Question: I added the to my project to support ActionBar from API level 7 above.
It works like a charm on android 4.0+ and also on android 2.3 with a normal Activity that has setContentView in onCreate, but when the activity is loading an Fragment in onCreate the ActionBar gets overlapped with the content of my layout. At all other scenarios the ActionBar works well.
Here is some code:
'''
class AssetsActivity extends ActionBarActivity{
@Override
protected void onCreate(Bundle arg0)
{
super.onCreate(arg0);
OpenLocalFragment assets = OpenLocalFragment.newInstance(index);
assets.setArguments(getIntent().getExtras());
getSupportFragmentManager().beginTransaction()
.add(android.R.id.content, assets).commit();
}
}
'''
The theme of this activity is set in the manifest to:
> @style/Theme.AppCompat
An this is the result on android 2.3 (on 4.0+ the ActionBar shows well)

You can se that the first lisview item is overlaping the ActionBar(White round icon and title "My activity")
It is possible that i found a bug in the support library, it is released only for 2 days now?
Thanks to all.
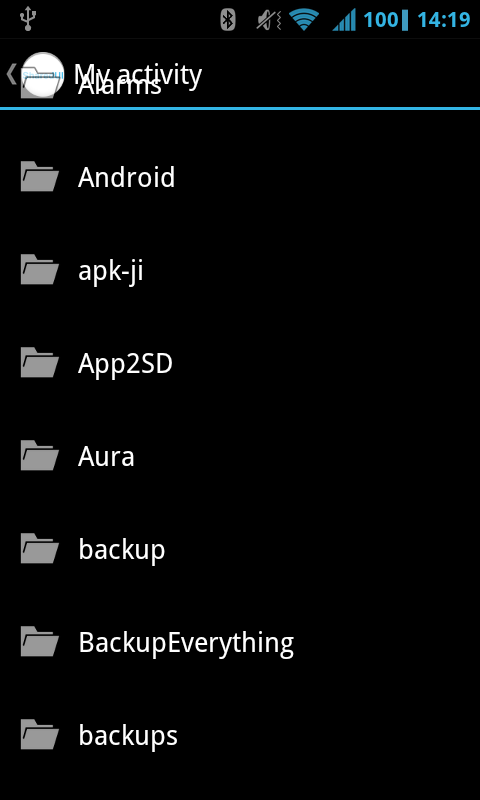
Answer: This is now officially fixed and released in the .
As JJD commented below, you can use normally with or newer. The home button works too.
With other words: The workaround below is no more needed if you use version 19.0.0 or newer.
---
I got the answer at <URL>. i've made a summary from frederic's answer:
For pre ICS devices you must use:
> R.id.action_bar_activity_content
instead of
> android.R.id.content
is a new id used in layout for displaying app content, it would appear that it replace android.R.id.content when you use support v7 appcompat ActionBarActivity.
You can use this code to retrieve the correct id of the activity content :
'''
public static int getContentViewCompat() {
return Build.VERSION.SDK_INT >= Build.VERSION_CODES.ICE_CREAM_SANDWICH ?
android.R.id.content : R.id.action_bar_activity_content;
}
'''
Thanks to frederic